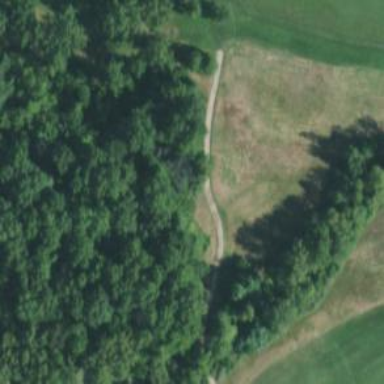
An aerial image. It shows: Footway that serves as golf path.